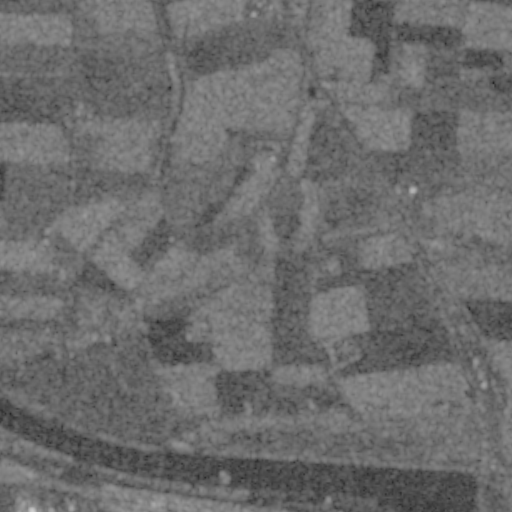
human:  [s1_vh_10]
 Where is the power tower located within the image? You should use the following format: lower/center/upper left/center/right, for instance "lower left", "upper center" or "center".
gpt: The power tower is located in the lower of the image.
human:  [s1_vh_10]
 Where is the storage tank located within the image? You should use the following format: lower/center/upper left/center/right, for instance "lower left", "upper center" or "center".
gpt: The storage tank is located in the lower left of the image.
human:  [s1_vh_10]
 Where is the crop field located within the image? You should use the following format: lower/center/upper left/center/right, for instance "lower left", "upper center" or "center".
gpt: There is no crop field in the image.

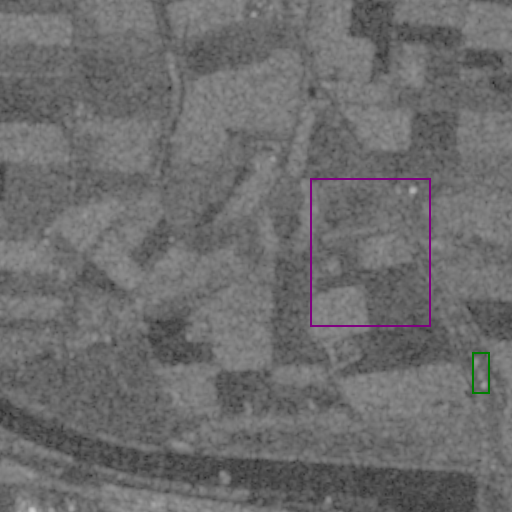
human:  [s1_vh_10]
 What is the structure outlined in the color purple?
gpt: The structure outlined in purple is a crop field.
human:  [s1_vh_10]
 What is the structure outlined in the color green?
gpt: The structure outlined in green is a parking lot.
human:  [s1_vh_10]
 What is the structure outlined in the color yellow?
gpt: There is no yellow outline.